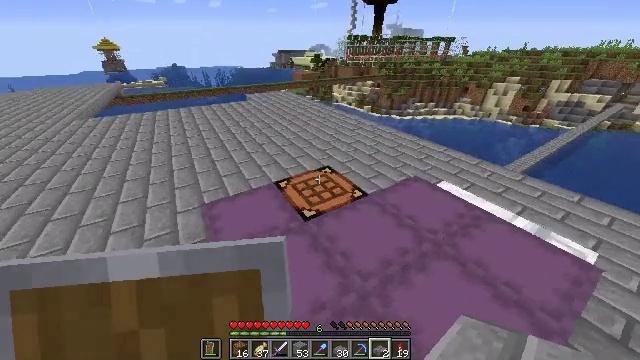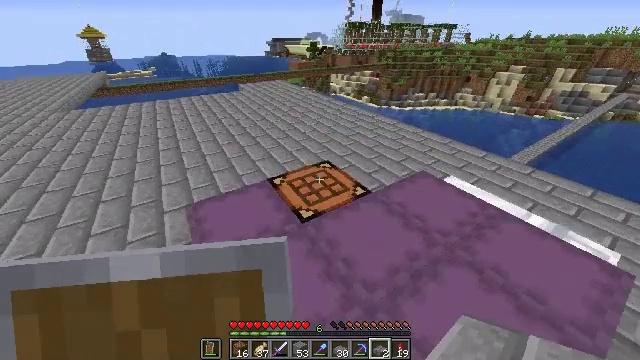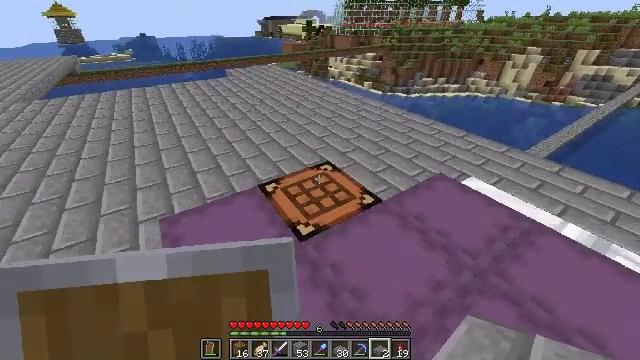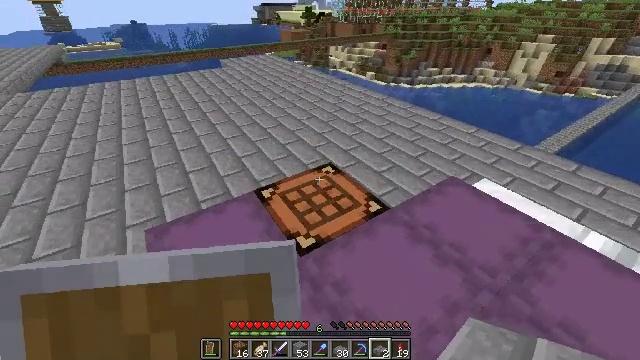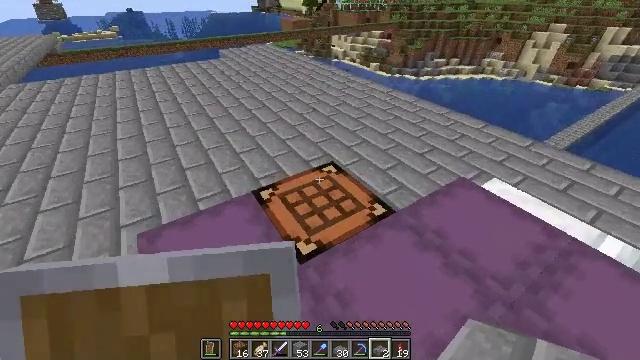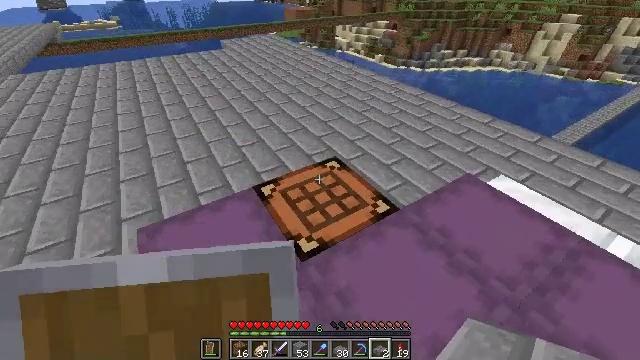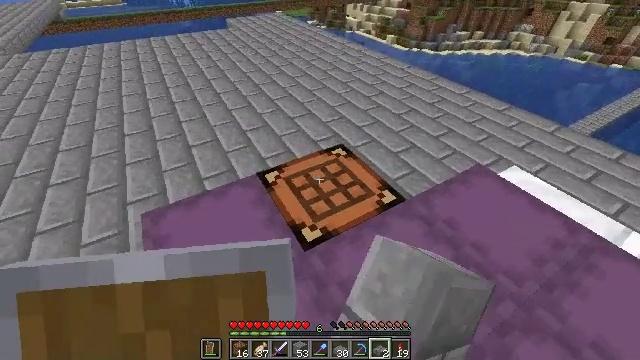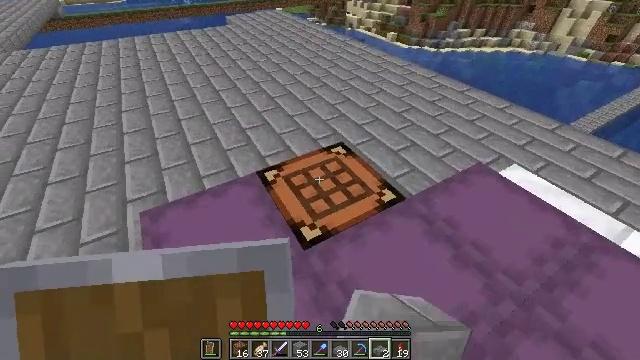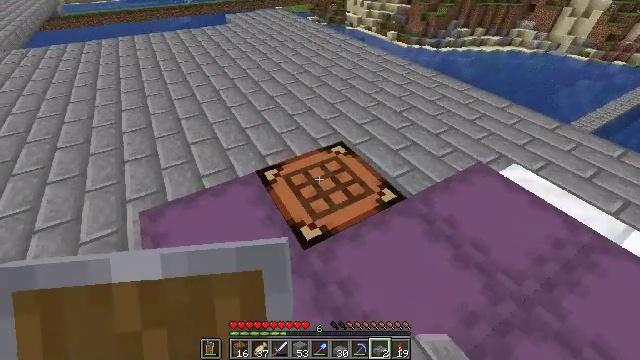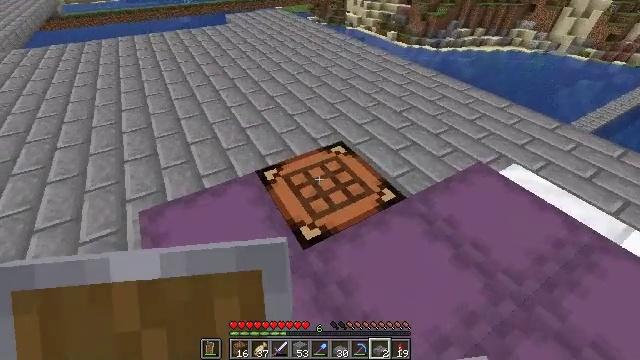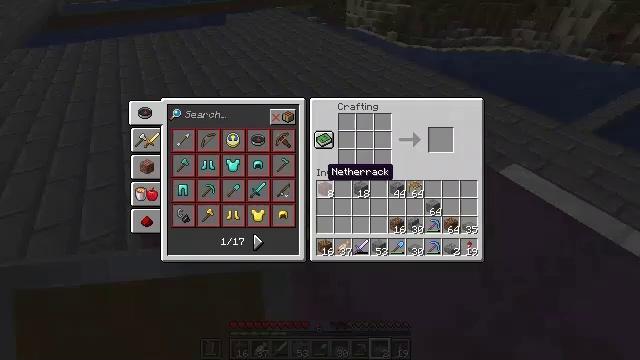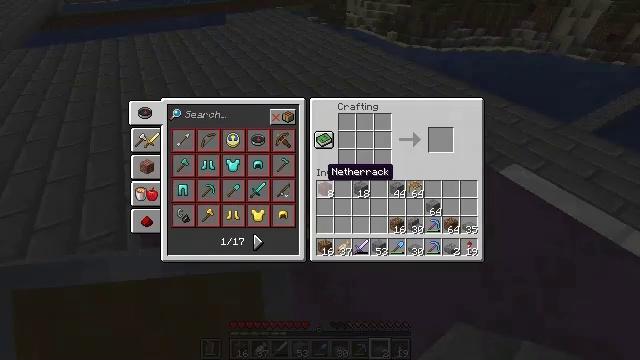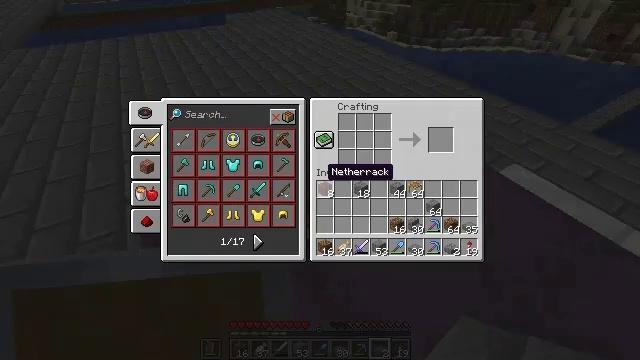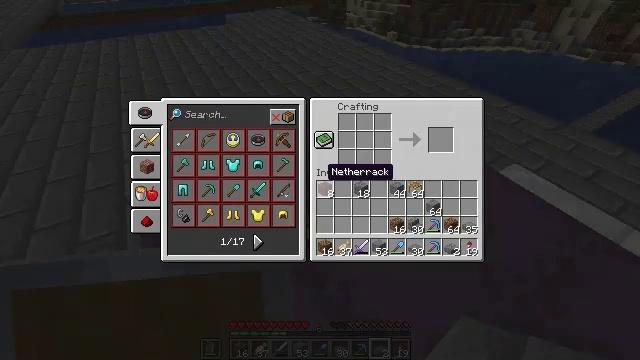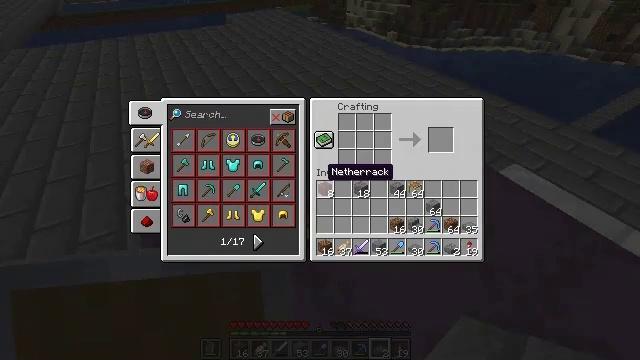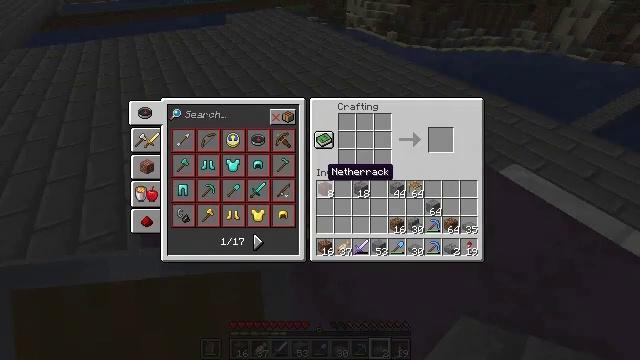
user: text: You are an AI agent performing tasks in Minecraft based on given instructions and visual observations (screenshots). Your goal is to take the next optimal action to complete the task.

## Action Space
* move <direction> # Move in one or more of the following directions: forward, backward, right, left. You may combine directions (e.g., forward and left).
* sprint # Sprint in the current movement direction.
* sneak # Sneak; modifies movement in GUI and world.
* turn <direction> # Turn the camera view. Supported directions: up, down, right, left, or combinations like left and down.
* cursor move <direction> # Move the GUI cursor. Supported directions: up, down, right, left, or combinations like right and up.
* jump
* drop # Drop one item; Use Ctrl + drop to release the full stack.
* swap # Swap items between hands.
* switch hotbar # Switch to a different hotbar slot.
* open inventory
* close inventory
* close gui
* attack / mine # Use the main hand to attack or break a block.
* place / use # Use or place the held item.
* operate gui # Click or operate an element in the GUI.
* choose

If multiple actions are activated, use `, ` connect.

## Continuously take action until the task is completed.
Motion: motion action
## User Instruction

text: Form stone brick slabs from stone bricks in the table.
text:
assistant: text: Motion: turn down
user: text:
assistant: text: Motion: turn down
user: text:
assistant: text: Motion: turn down
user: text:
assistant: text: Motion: turn down
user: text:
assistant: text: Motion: turn down, use / place
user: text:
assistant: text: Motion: turn left and down, use / place
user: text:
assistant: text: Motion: use / place
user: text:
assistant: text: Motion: use / place
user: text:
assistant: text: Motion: no_op
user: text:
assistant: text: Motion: open gui
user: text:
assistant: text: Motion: no_op
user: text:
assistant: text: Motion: no_op
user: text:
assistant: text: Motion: no_op
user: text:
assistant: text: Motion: no_op
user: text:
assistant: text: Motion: no_op
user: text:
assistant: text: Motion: no_op
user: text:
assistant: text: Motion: no_op
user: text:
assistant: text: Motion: no_op
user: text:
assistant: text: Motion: no_op
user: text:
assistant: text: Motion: no_op
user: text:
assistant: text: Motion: no_op
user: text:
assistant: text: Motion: no_op
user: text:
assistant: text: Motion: no_op
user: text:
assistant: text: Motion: no_op
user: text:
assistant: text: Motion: no_op
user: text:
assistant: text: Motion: no_op
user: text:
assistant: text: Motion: no_op
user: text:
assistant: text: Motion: no_op
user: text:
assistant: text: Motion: no_op
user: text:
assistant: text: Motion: no_op